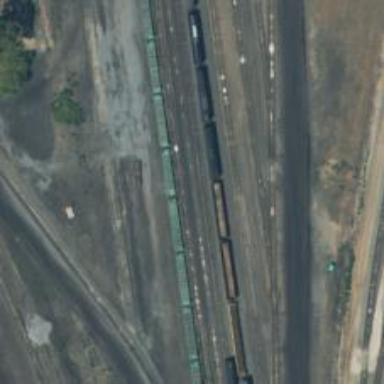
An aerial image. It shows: Railway yard in service.